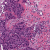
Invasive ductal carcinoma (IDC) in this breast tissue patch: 0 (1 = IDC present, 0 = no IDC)